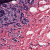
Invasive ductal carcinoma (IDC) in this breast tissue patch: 1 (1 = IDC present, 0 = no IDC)